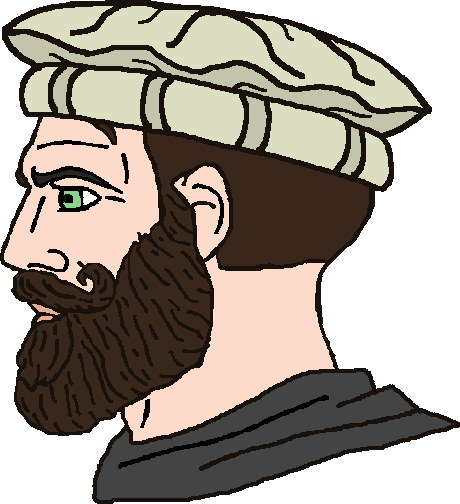
Label: 4_Yes_Chad